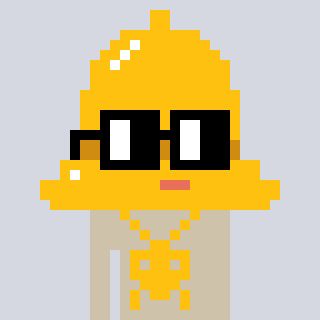
a pixel art character with square black glasses, a bell-shaped head and a bege-colored body on a cool background